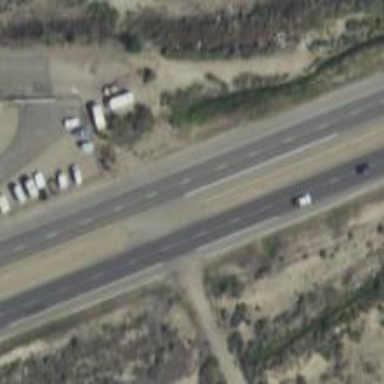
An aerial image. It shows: Expressway with asphalt surface. It is trunk highway with grade1 tracktype.